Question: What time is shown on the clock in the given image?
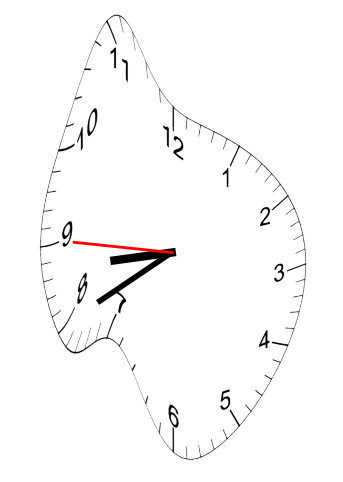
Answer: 08:39:45